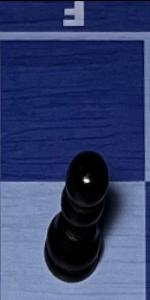
Label: Pawn_Black